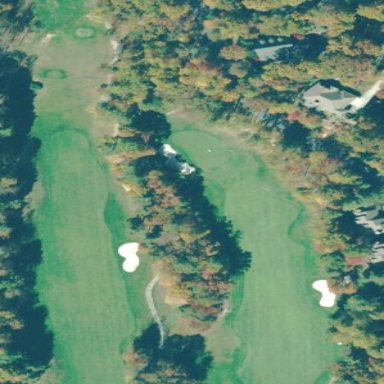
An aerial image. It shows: Rough area on grassy golf course.